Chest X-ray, PA view. Patient: 68 years old, sex F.
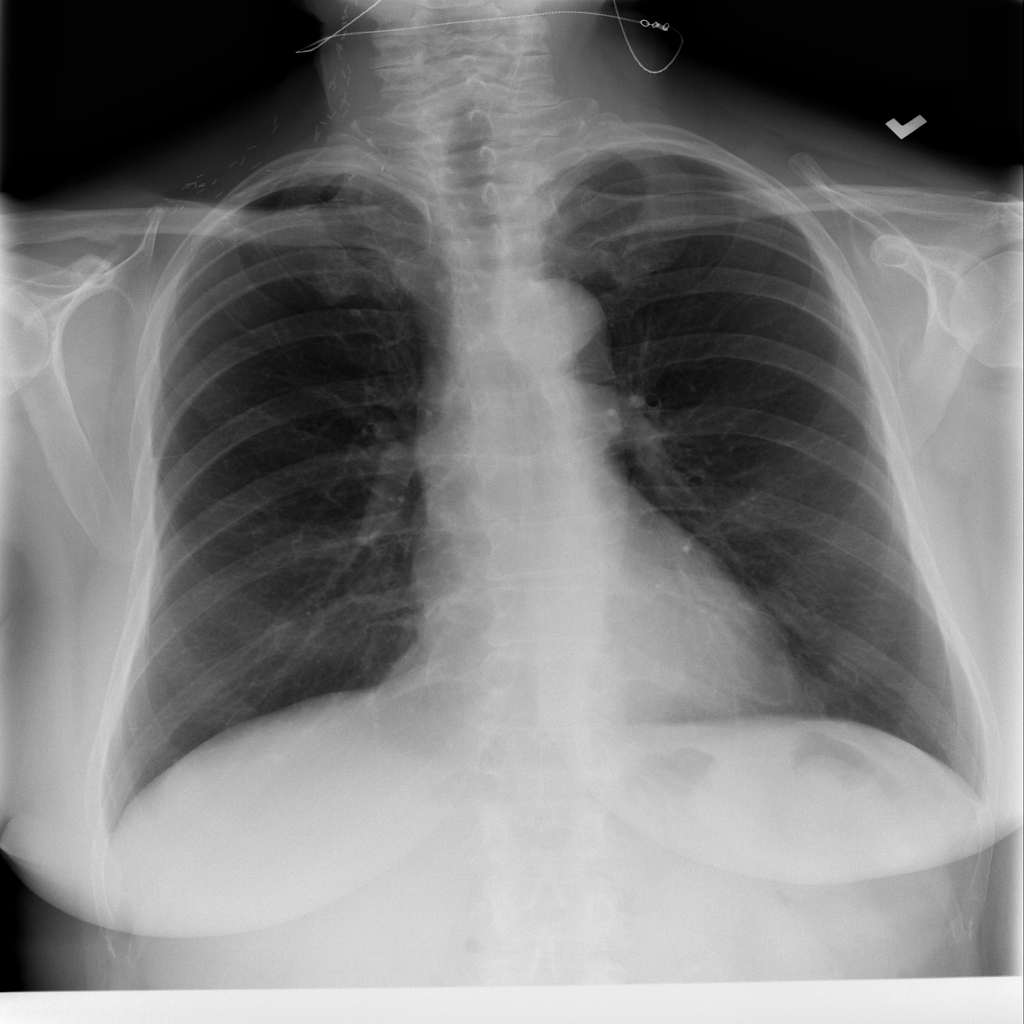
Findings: No Finding